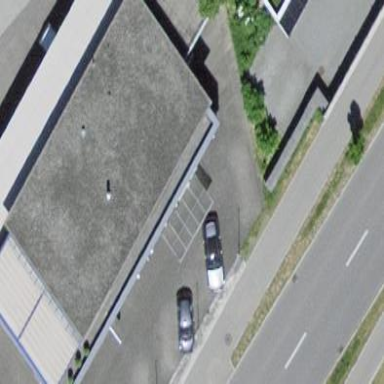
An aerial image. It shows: Industrial building with flat roof.